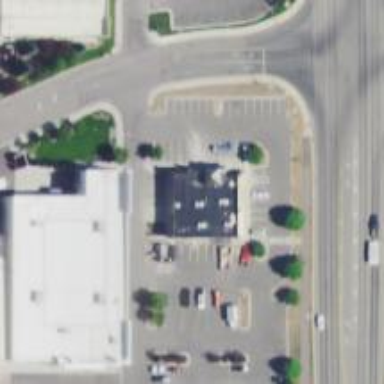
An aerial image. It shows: Healthcare clinic.